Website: apple
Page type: customer-info-address
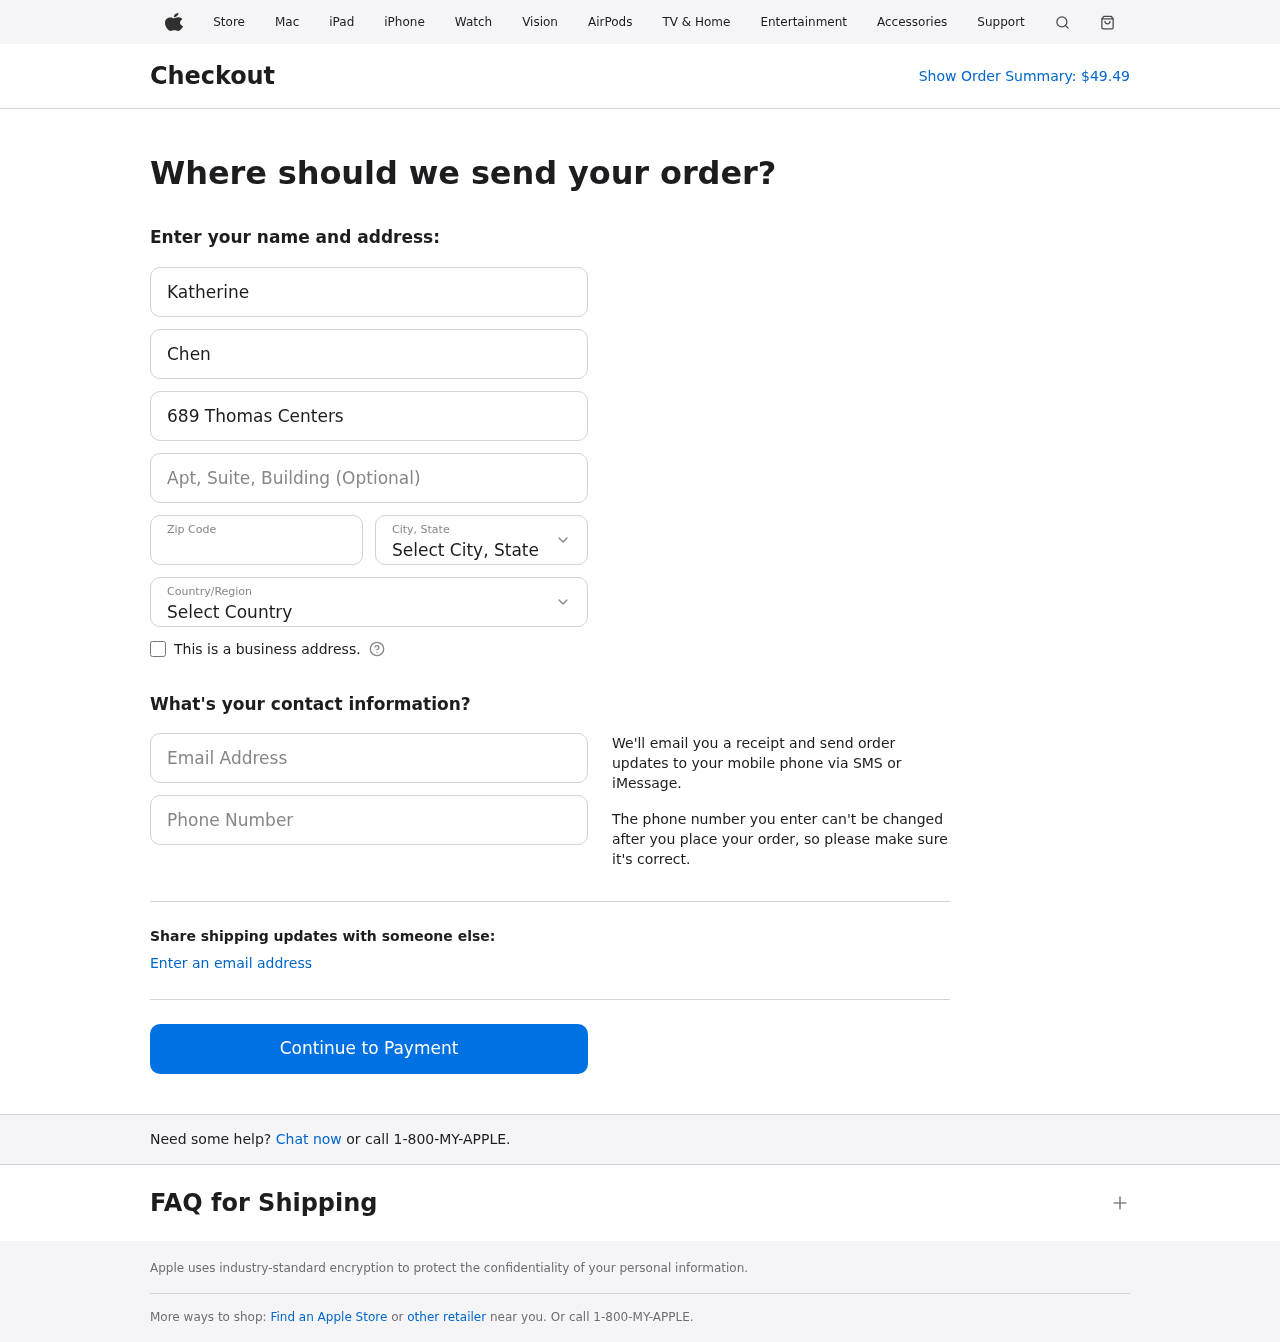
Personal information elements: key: PII_CITY_STATE
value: West Dana, FM
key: PII_COUNTRY
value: United States
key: PII_EMAIL
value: kchen@yahoo.com
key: PII_FIRSTNAME
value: Katherine
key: PII_LASTNAME
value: Chen
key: PII_PHONE
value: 6626335704
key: PII_POSTCODE
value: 56917
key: PII_STREET
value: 689 Thomas Centers Suite 723
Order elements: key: ORDER_TOTAL
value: $49.49